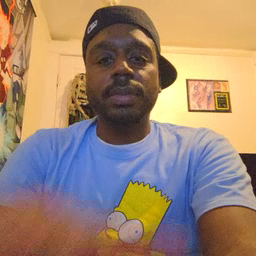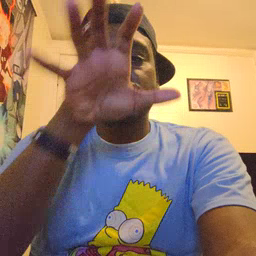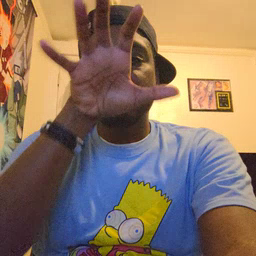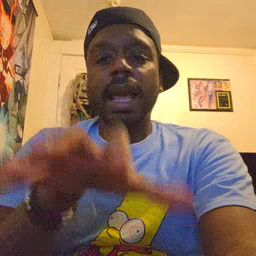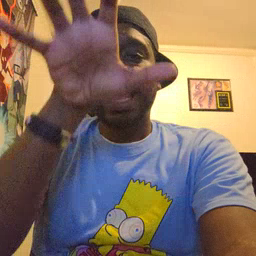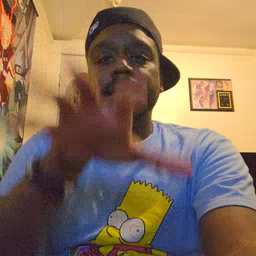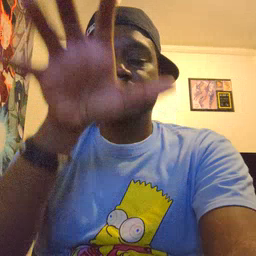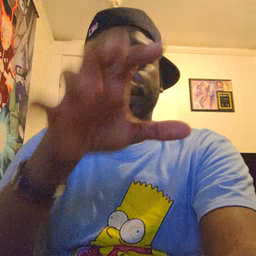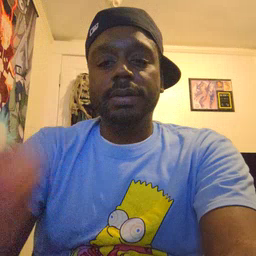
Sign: alligator